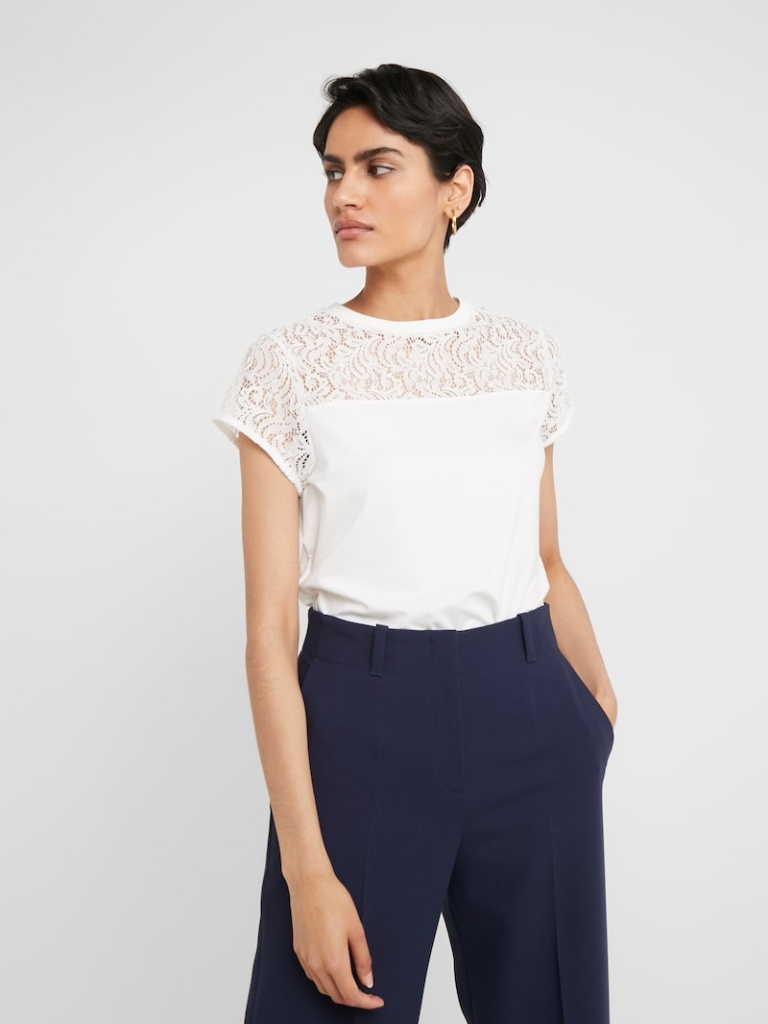
cotton loose short sleeve hip length Fully Tucked in crew t-shirt